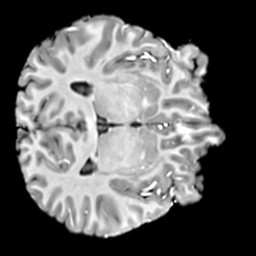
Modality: T1w
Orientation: axial
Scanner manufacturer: siemens
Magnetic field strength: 7 T